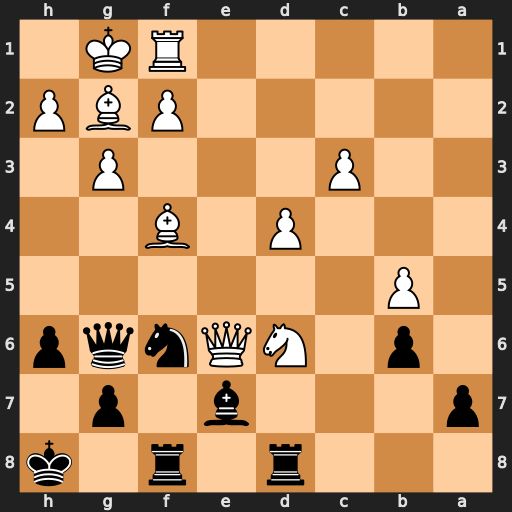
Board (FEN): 3r1r1k/p3b1p1/1p1NQnqp/1P6/3P1B2/2P3P1/5PBP/5RK1
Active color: b
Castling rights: -
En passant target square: -
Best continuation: Bxd6 Bxd6 Rfe8